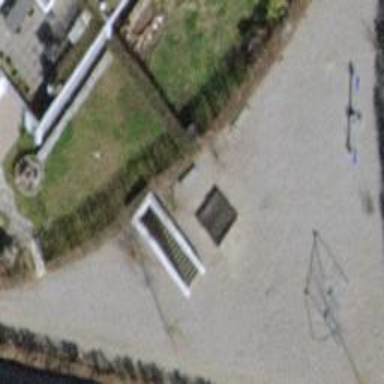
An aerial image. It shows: Sandpit playground.